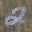
Label: 2